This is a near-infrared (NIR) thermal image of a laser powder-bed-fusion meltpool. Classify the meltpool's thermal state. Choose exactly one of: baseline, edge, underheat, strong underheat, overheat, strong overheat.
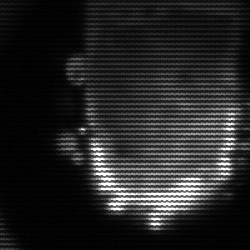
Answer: baseline